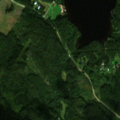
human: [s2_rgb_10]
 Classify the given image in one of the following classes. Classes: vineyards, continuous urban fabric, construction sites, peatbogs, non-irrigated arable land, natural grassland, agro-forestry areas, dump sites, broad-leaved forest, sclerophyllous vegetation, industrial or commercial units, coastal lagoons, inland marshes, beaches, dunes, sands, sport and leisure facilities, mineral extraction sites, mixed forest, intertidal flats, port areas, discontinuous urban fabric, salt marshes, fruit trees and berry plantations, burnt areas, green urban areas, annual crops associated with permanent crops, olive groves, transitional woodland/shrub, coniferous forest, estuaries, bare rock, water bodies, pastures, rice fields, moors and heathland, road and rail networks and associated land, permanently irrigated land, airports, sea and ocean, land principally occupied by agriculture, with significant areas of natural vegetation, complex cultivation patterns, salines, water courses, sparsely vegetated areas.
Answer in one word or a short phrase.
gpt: land principally occupied by agriculture, with significant areas of natural vegetation, broad-leaved forest, coniferous forest, mixed forest, transitional woodland/shrub, water bodies